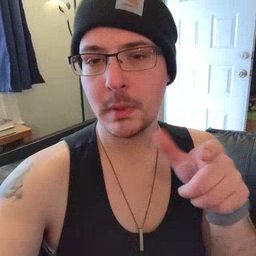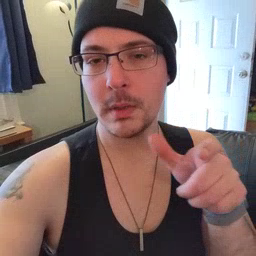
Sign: donkey